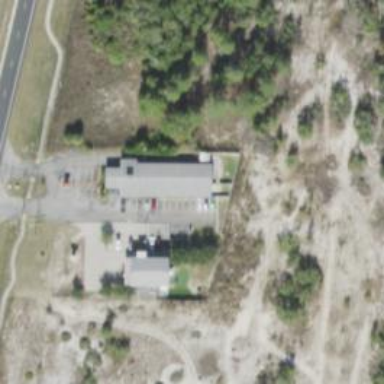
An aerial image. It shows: Veterinary facility.